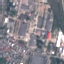
Land use / land cover: Industrial